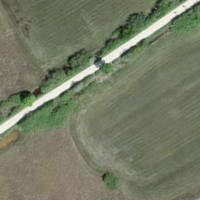
EUNIS habitat code: 21
Species observed at this site:
Vicia tenuifolia